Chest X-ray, PA view. Patient: 74 years old, sex M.
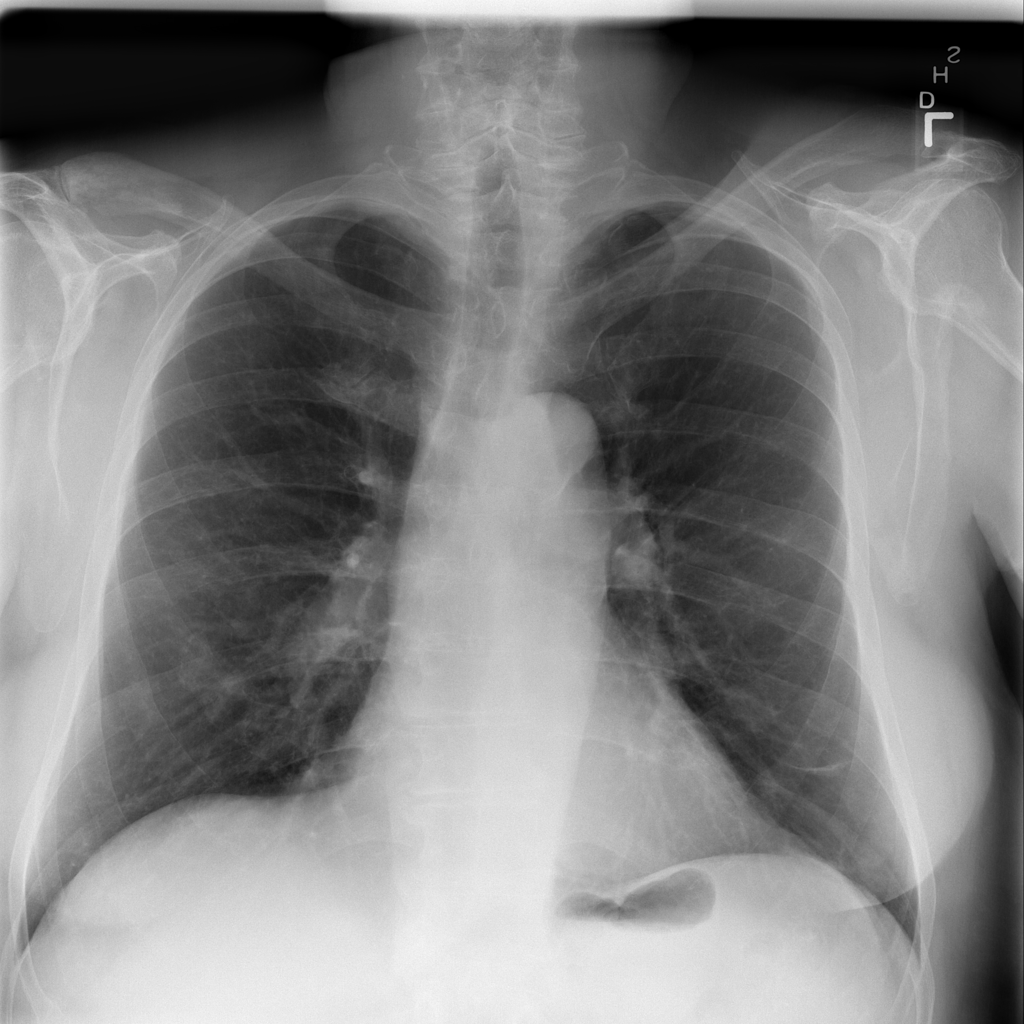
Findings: No Finding